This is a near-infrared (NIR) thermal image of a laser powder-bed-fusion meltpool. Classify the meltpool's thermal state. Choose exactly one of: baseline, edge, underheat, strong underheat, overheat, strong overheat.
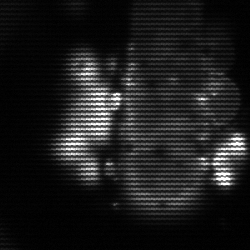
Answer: strong underheat